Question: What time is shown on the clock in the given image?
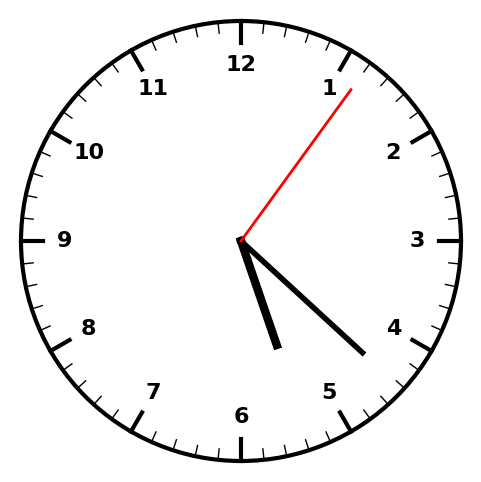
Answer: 05:22:06